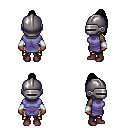
a pixel art fantasy rpg character, female body template, human, dark skin, chain tabard jacket, gold greaves, raven long topknot hairstyle, metal helm, white cloth bracers, maroon shoes, four views (front, back, left, right), 2x2 character sprite sheet, small pixel art, hard edges, no anti-aliasing